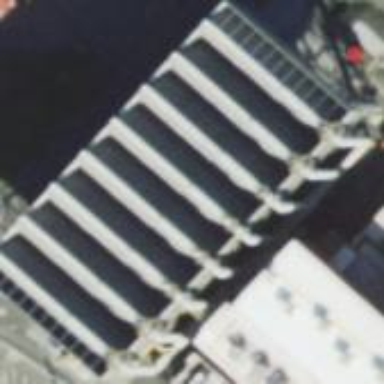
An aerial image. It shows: Industrial building.